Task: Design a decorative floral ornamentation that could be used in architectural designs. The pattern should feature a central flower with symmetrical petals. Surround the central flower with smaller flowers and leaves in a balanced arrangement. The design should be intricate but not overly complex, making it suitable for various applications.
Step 800:
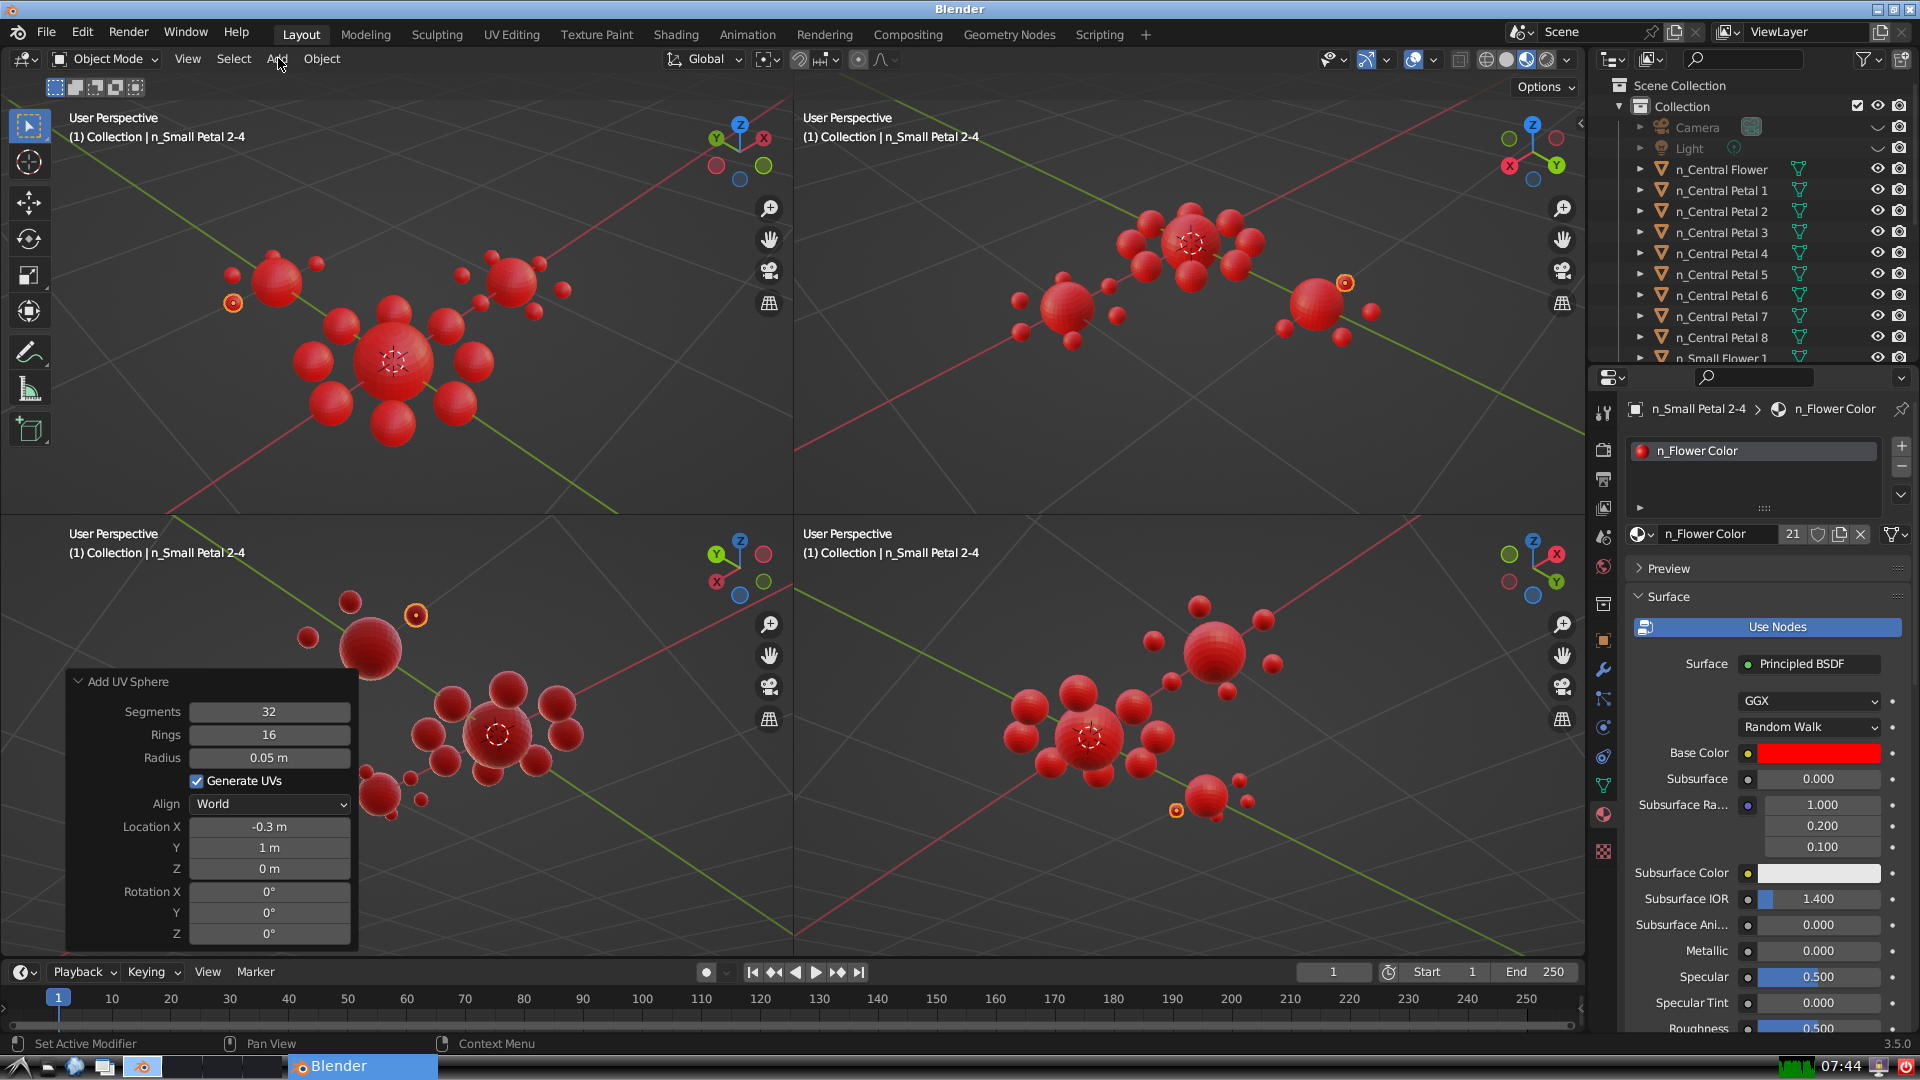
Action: click: no